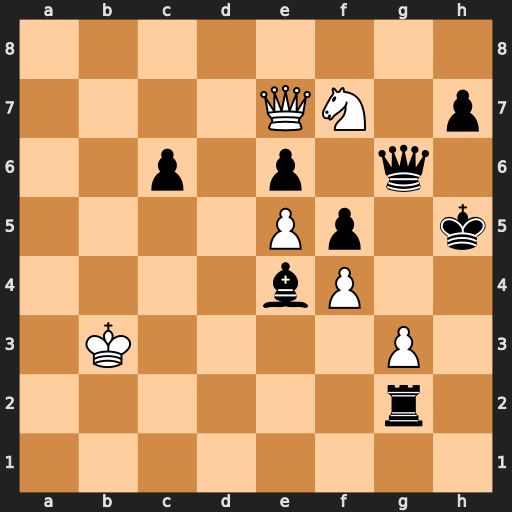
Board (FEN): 8/4QN1p/2p1p1q1/4Pp1k/4bP2/1K4P1/6r1/8
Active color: w
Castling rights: -
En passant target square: -
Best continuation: Qh4#